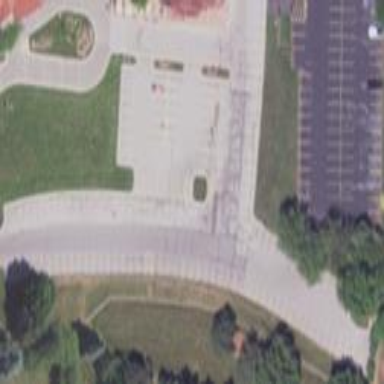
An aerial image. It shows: Parking area with surface.